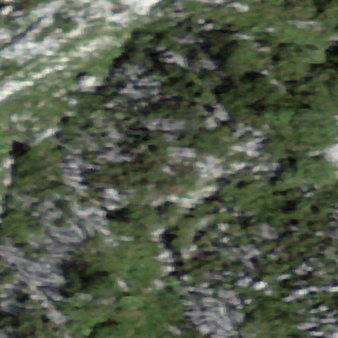
Label: other